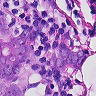
Metastatic tissue present: yes